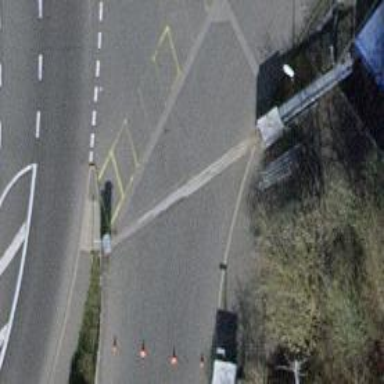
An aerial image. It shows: Gate.